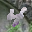
Label: 4